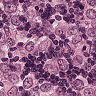
Metastatic tissue present: yes